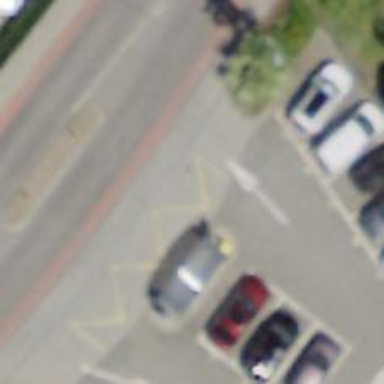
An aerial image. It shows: Post box.